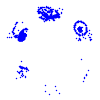
Particle: pion